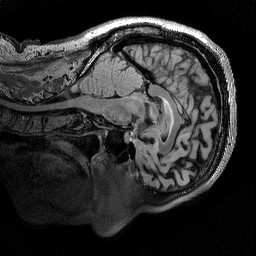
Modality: T2w
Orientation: sagittal
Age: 60
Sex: male
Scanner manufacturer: siemens
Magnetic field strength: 3 T
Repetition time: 5 s
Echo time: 0.386 s